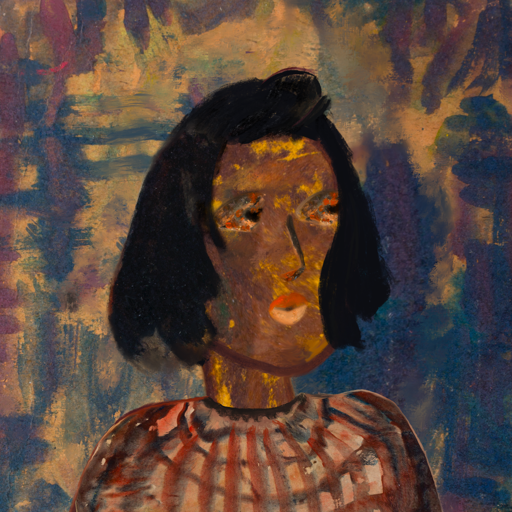
Background: InTheSun, Head And Neck Side: Comrade, Face Side: Gypsy_Queen, Bust: Orphan, Hair Side: Mosgoul, Head Accessory: Blank, Second Necklace: Blank, Necklace: Blank, Baby: Blank